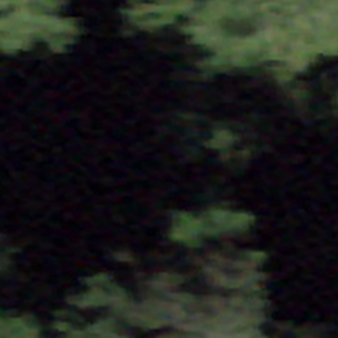
Label: other